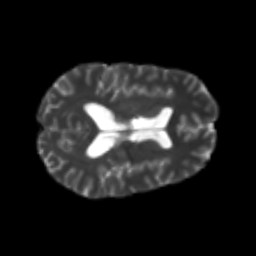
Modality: T2w
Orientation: axial
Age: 22
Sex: male
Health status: healthy
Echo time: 0.074 s